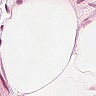
Metastatic tissue present: no